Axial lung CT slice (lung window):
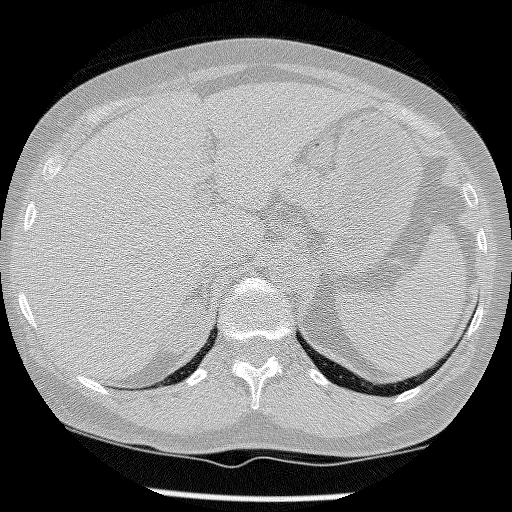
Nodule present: no